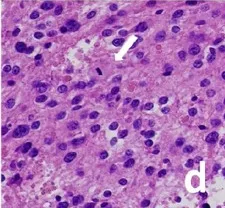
Mitoses [, arrows]. Hematoxylin and eosin stain (A-D); Original magnification: a-b 10 X, c 40 X, d 20 X.
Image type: pathology (h&e)